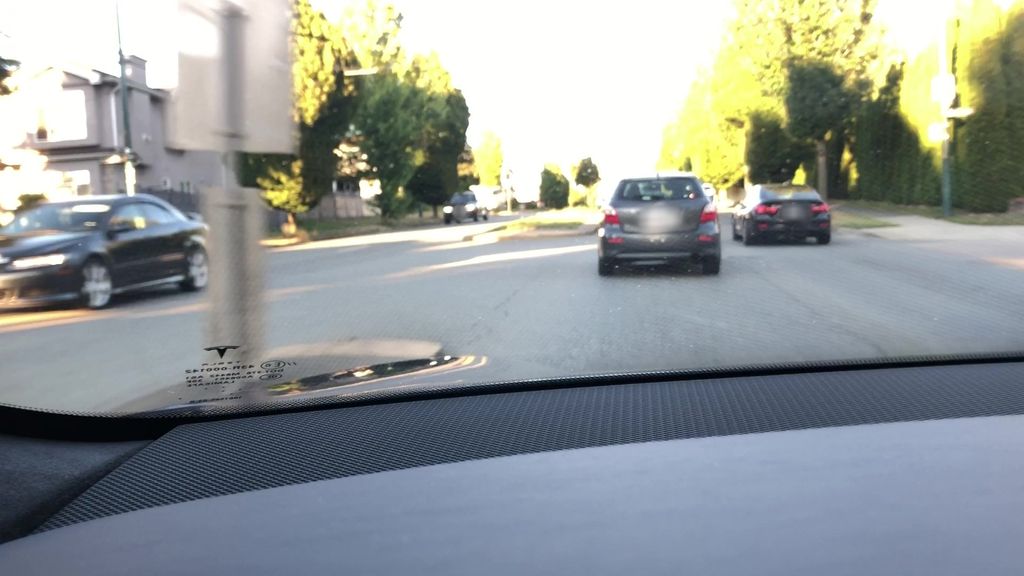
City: vancouver